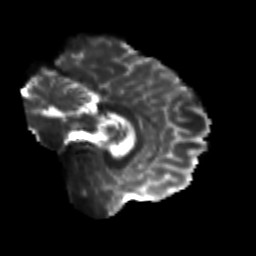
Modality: T2w
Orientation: sagittal
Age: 26
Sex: male
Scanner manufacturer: siemens
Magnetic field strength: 3 T
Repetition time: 3.5 s
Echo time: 0.125 s